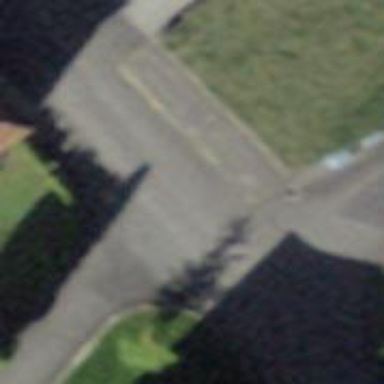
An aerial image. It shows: Smoothly paved residential road.